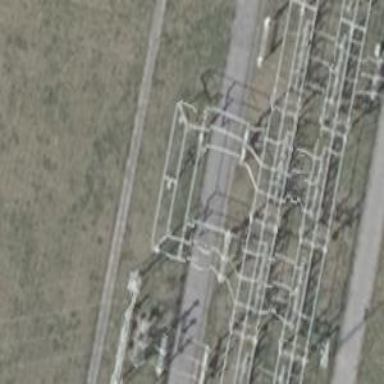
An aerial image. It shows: Switch with three cables connected.